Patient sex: F
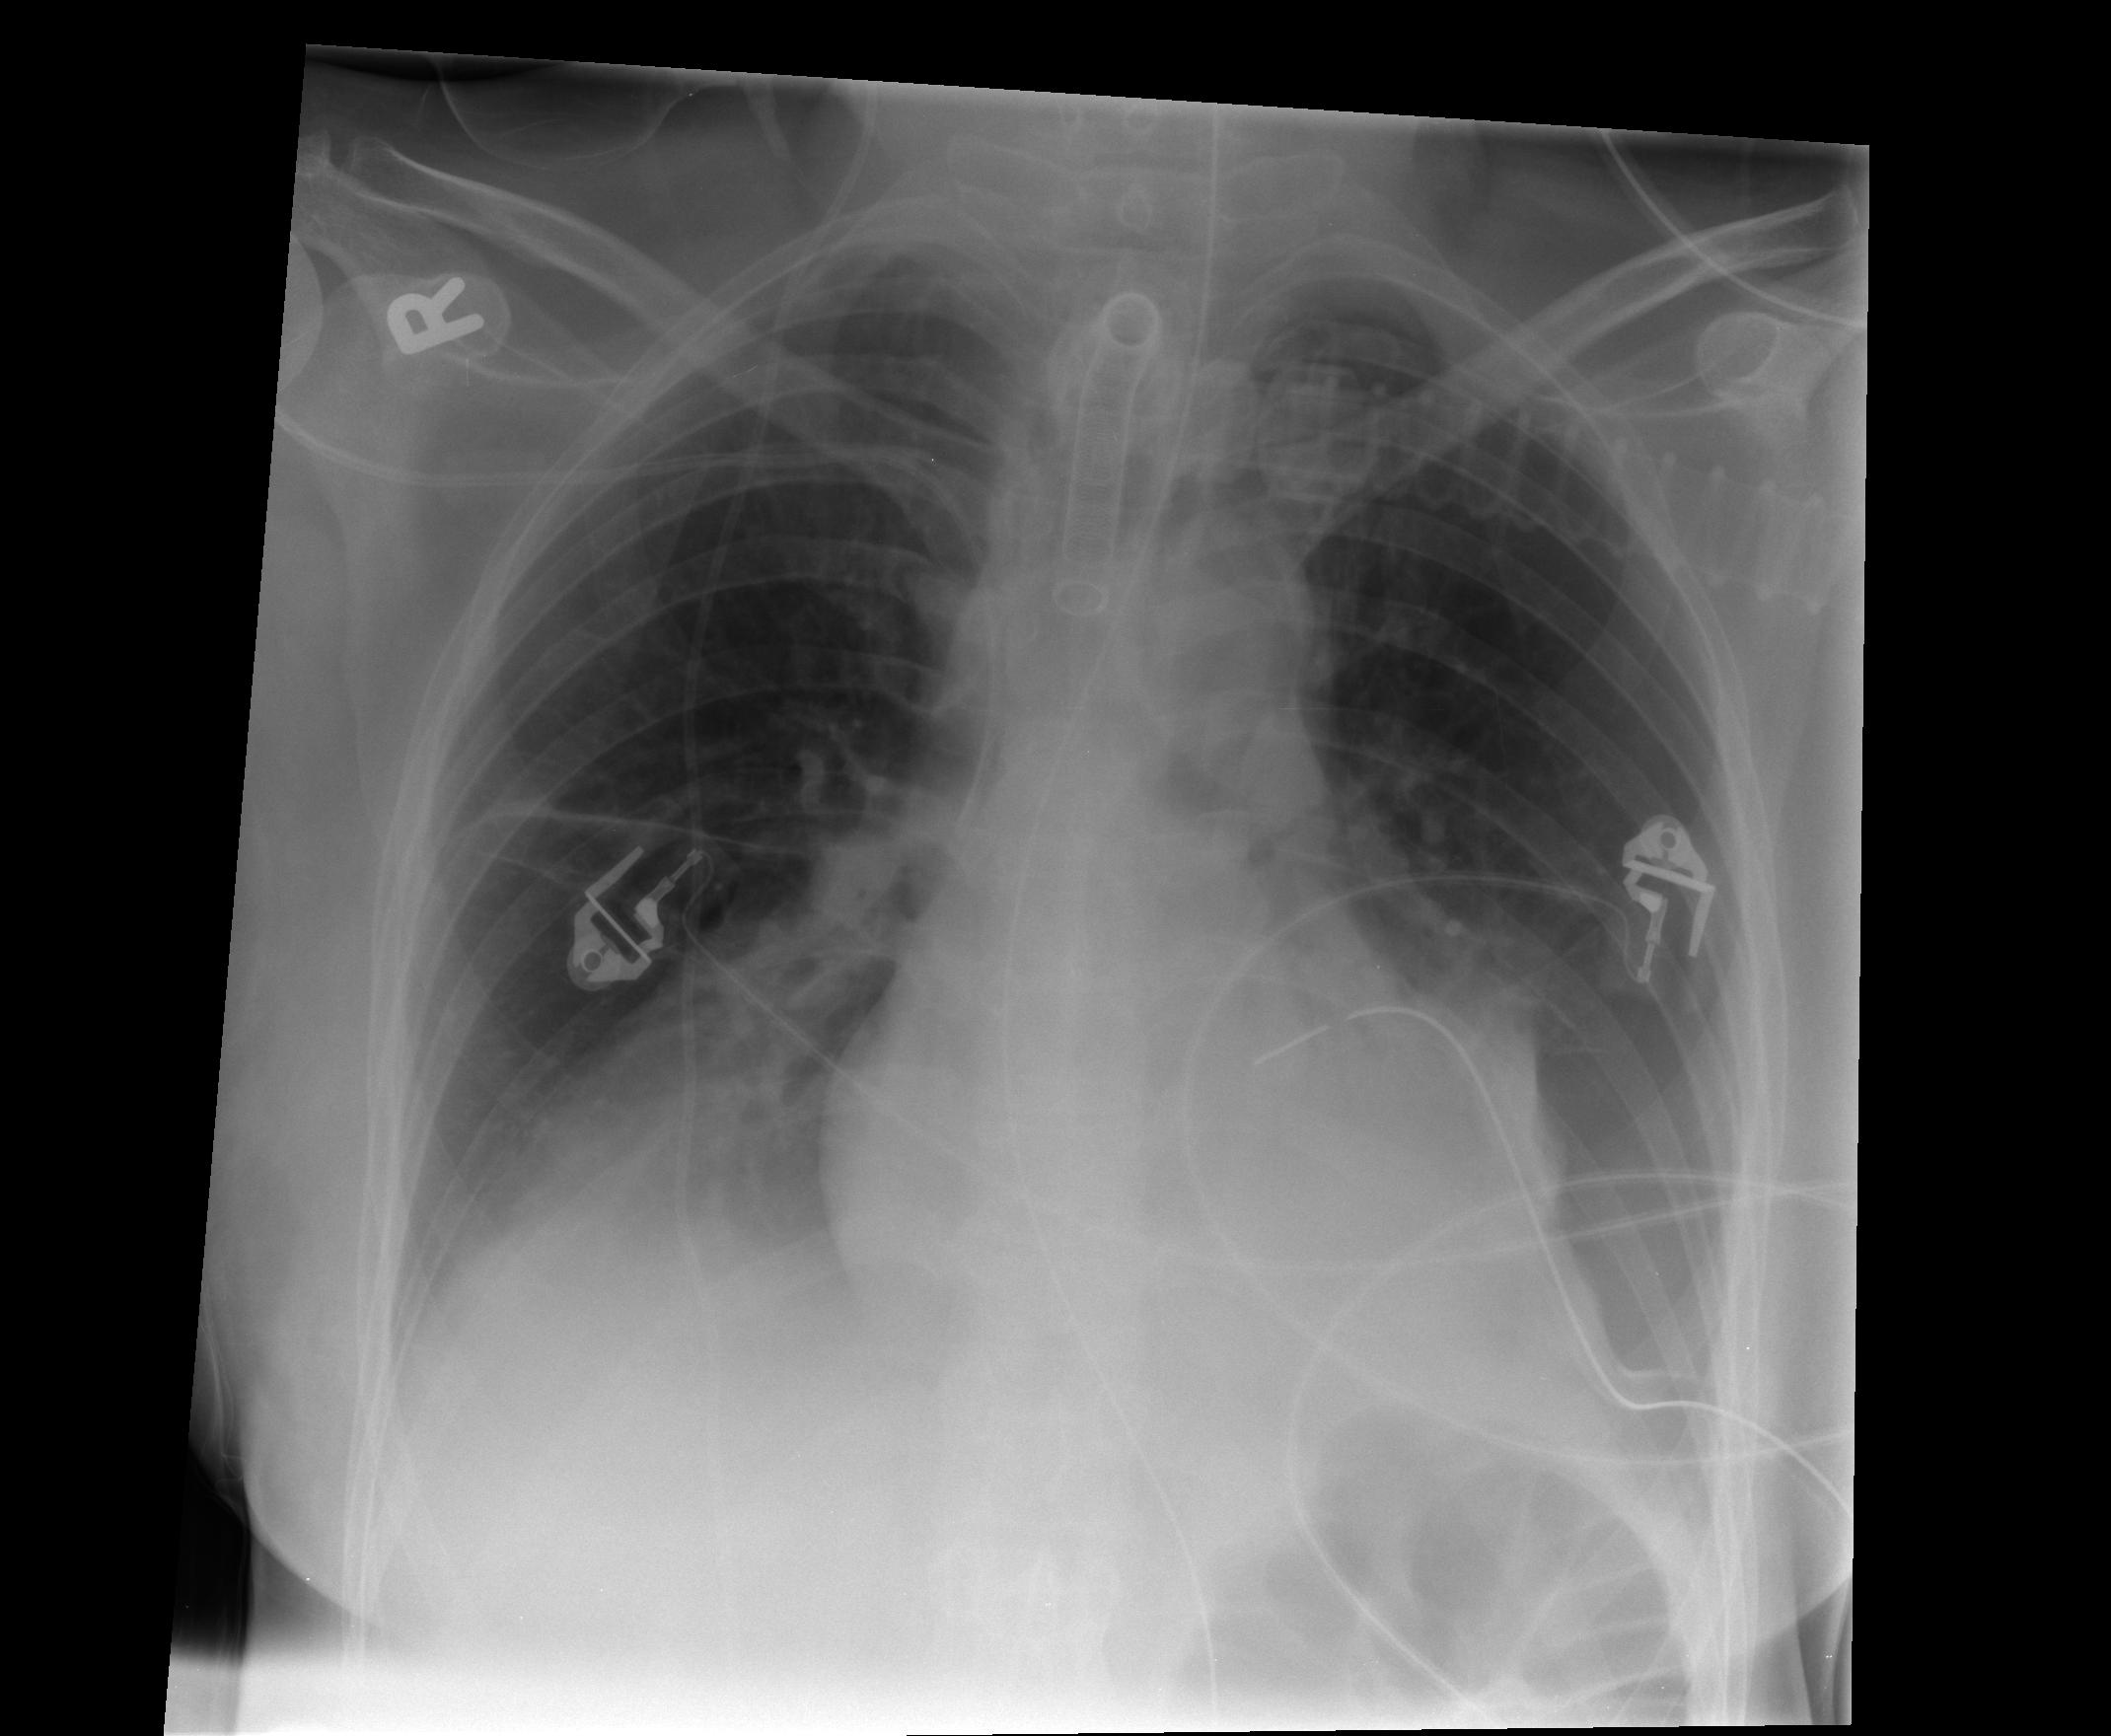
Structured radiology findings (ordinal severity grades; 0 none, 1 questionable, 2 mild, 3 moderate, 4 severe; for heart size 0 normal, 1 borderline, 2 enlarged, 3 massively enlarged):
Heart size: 0
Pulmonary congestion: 0
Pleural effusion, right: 2
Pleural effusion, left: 2
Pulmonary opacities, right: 0
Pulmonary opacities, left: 0
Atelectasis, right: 2
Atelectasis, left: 2